Interaction volume radius: 10 \u00c5
Interaction volume height: 30 \u00c5
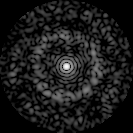
Disorder parameter: 0.8395